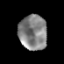
Tissue: prostate
Cell type: Endothelial cells
Senescence score: 0.279
Nuclear area (px): 971
Mean DAPI intensity: 131.114